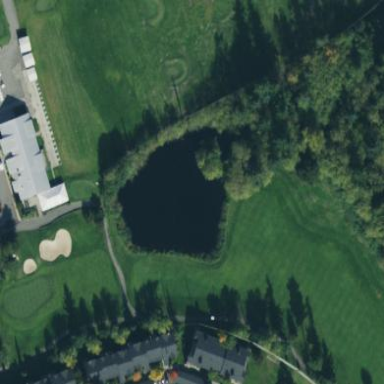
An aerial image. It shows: Water hazard on golf course. The hazard is natural water feature.